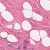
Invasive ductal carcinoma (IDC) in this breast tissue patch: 0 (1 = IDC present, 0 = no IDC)